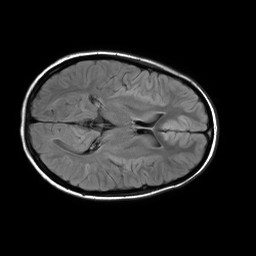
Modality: FLAIR
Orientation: axial
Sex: female
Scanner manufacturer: philips
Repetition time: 11 s
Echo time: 0.125 s